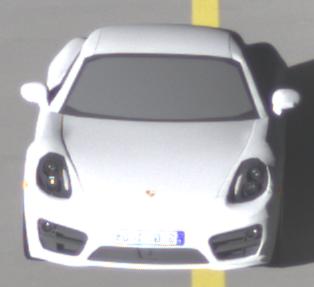
Make: Porsche
Model: Cayman
Detailed model: Cayman (981C)
Model produced from: 2013/03
Model produced until: 2014/04
Doors: 2
Color: white
Road condition: dry road
Daytime: morning or afternoon
Contrast: high contrast